Question: Count the number of objects in the diagram.
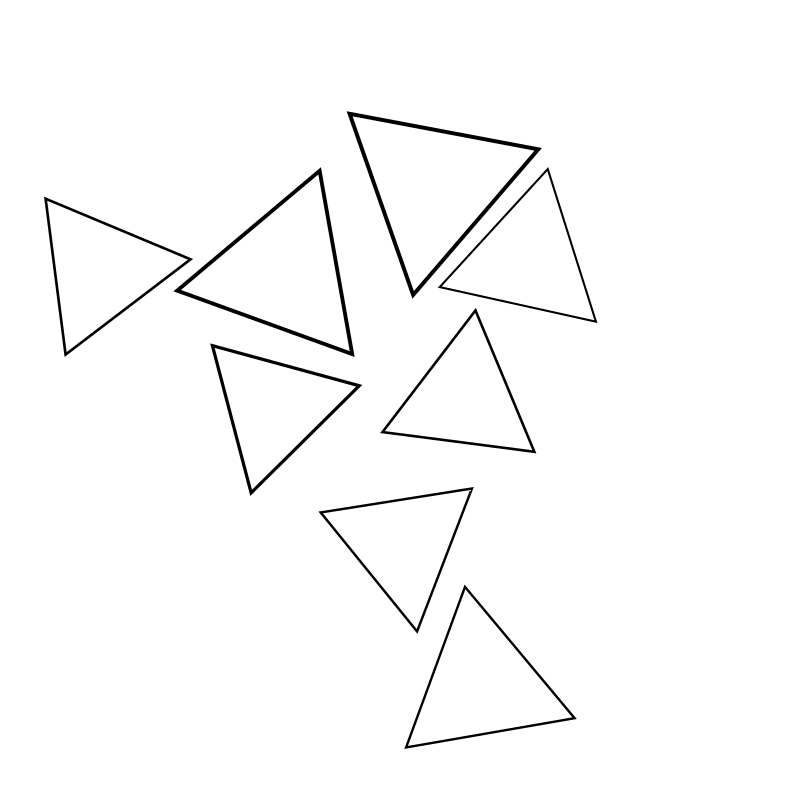
Answer: 8